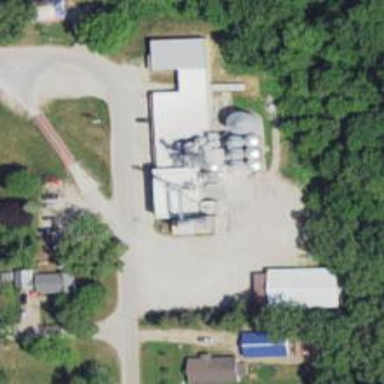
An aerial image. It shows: Silo.